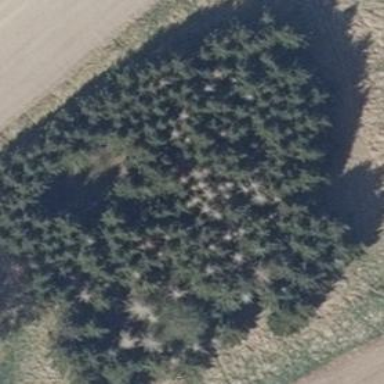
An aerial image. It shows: Patch of scrub vegetation.